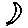
Label: moon